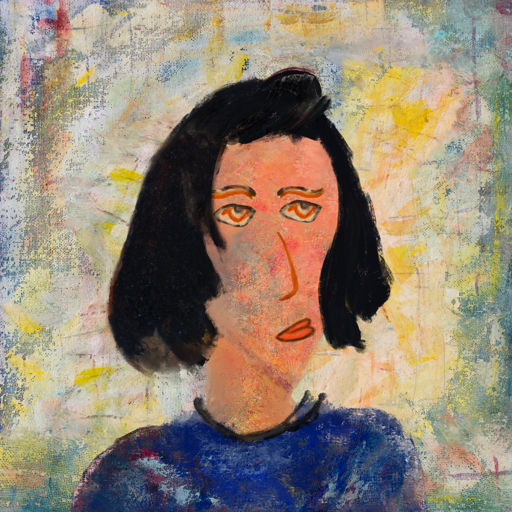
Background: Irani, Head And Neck Side: Irani, Face Side: Experience, Bust: Irani, Hair Side: Mosgoul, Head Accessory: Blank, Second Necklace: Blank, Necklace: Orphan, Baby: Blank